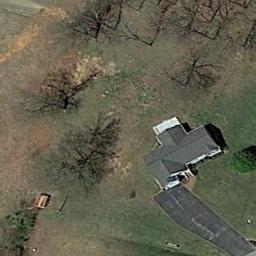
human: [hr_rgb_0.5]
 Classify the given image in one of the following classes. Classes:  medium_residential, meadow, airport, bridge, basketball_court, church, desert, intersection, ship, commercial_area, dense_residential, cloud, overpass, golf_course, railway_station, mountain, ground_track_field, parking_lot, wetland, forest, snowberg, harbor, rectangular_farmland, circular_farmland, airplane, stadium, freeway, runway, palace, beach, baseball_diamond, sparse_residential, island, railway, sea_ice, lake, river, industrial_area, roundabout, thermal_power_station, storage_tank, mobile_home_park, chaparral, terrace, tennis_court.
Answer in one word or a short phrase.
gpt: sparse_residential